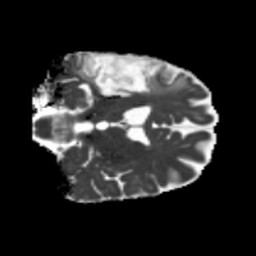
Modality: MD
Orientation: coronal
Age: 56
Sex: male
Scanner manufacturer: siemens
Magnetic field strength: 3 T
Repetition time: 5.25 s
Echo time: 0.08 s